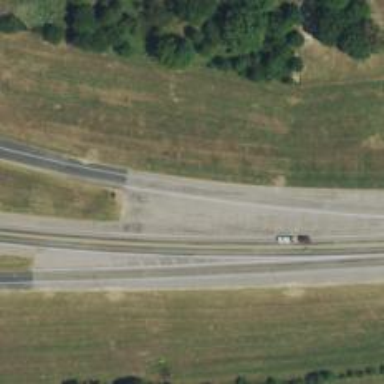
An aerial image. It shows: Trunk link highway.